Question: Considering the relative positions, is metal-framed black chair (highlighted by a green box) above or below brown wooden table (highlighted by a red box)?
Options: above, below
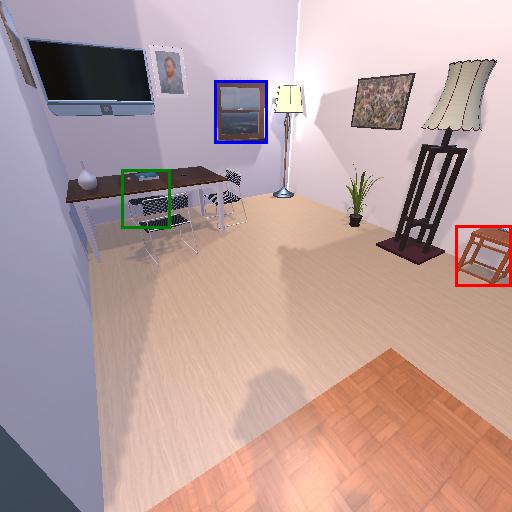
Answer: above